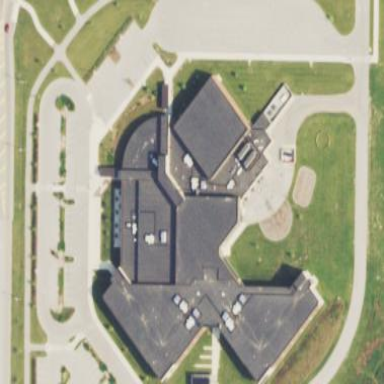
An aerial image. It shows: School.